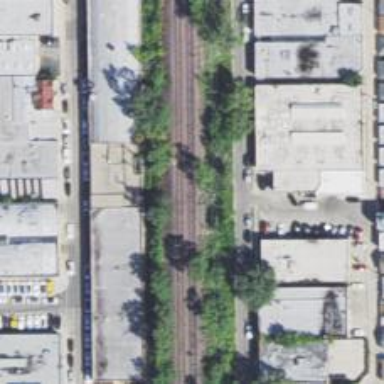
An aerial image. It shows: Abandoned railway siding.